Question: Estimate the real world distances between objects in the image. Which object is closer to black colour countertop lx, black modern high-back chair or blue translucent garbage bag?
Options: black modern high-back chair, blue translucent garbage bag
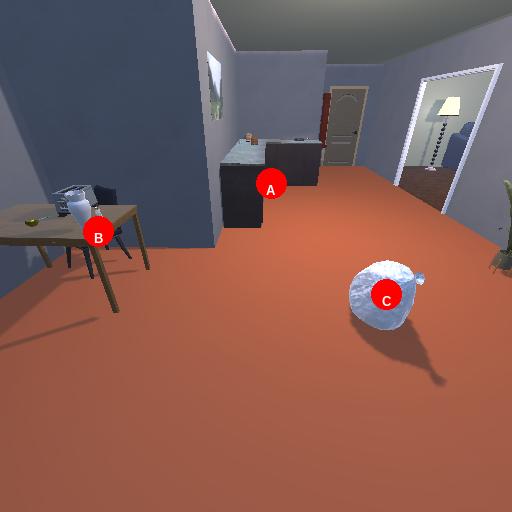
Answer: black modern high-back chair